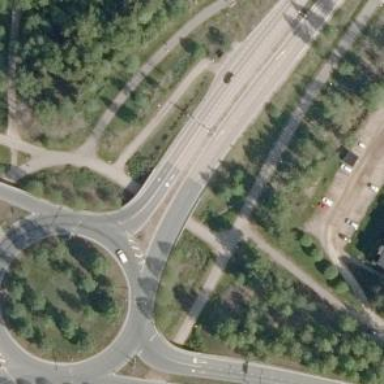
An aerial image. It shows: Asphalt cycleway.